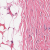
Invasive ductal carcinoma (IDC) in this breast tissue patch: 0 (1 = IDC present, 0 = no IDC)